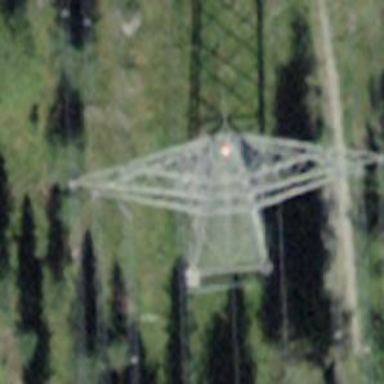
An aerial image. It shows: Power tower.